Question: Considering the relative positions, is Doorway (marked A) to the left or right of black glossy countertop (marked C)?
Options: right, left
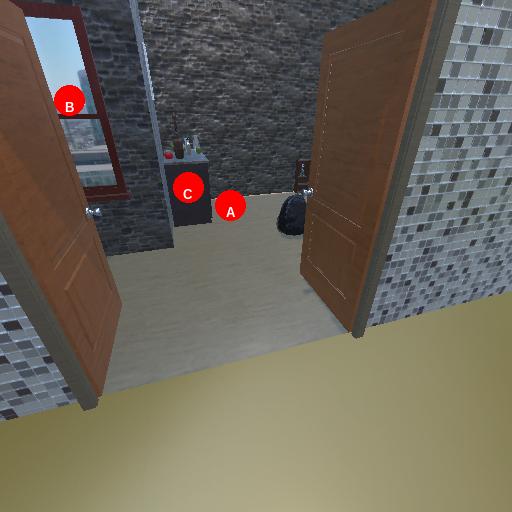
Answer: right